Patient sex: F
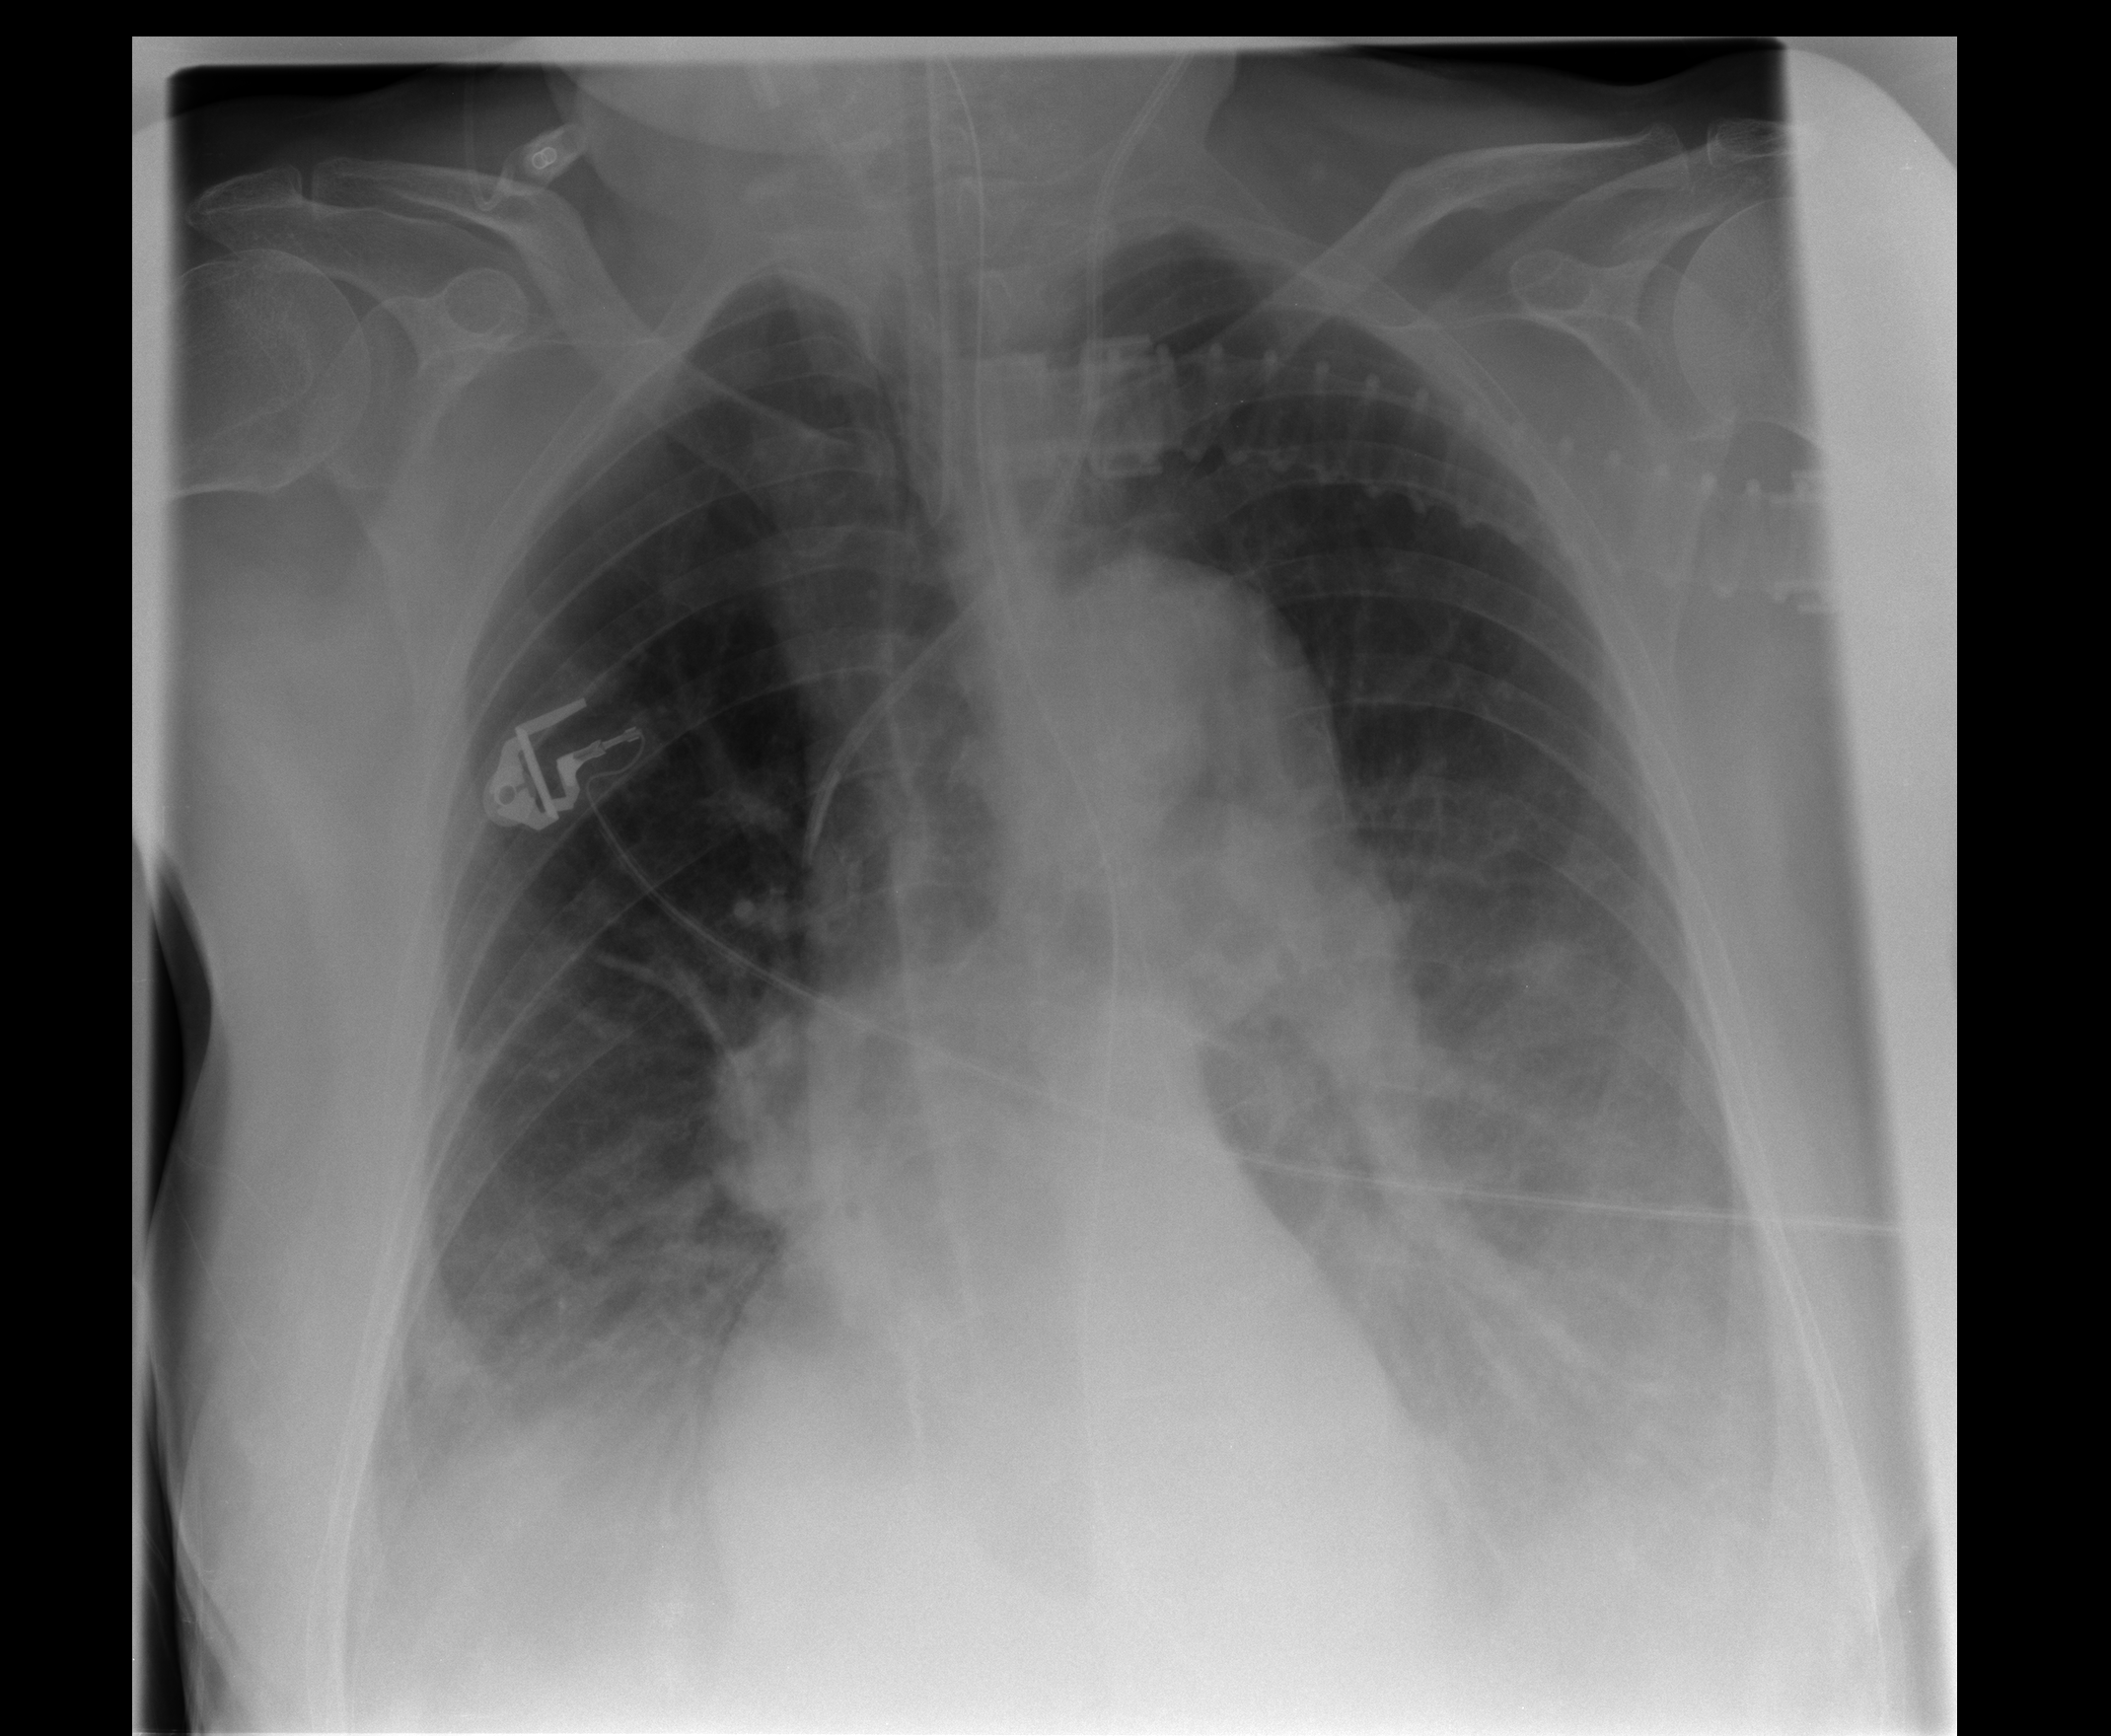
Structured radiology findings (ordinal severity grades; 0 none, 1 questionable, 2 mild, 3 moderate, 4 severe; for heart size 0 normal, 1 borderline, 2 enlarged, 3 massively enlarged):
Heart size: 0
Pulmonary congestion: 0
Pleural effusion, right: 2
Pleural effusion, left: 2
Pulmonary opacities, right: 0
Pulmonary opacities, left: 0
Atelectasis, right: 2
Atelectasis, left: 2